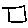
Label: square